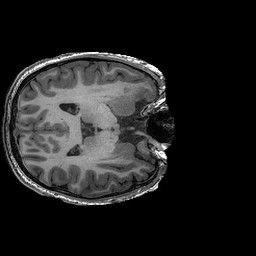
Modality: T1w
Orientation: axial
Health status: ill
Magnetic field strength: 3 T